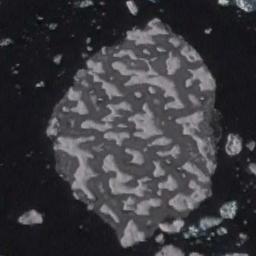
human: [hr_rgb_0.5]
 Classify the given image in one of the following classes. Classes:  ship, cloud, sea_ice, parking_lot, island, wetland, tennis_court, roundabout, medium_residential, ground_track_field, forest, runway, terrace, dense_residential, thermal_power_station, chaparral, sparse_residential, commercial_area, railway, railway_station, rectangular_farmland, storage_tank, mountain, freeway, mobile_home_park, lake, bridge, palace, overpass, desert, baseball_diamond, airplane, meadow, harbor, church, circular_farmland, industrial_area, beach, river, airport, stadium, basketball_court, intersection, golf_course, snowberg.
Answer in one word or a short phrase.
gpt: sea_ice